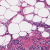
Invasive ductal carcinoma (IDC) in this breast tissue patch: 0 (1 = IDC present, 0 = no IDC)